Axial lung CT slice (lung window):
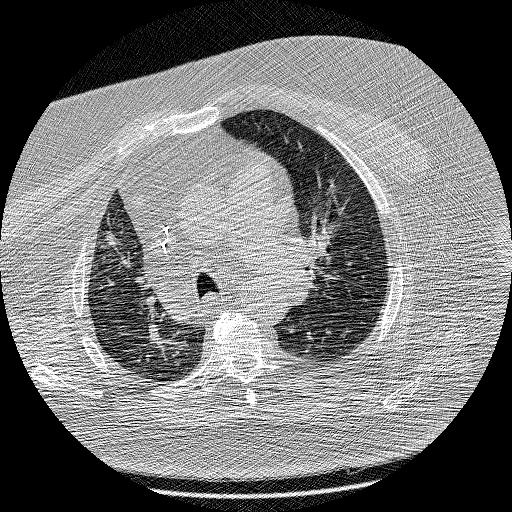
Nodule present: yes
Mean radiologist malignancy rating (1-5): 5